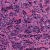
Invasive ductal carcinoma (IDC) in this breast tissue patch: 1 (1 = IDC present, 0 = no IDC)